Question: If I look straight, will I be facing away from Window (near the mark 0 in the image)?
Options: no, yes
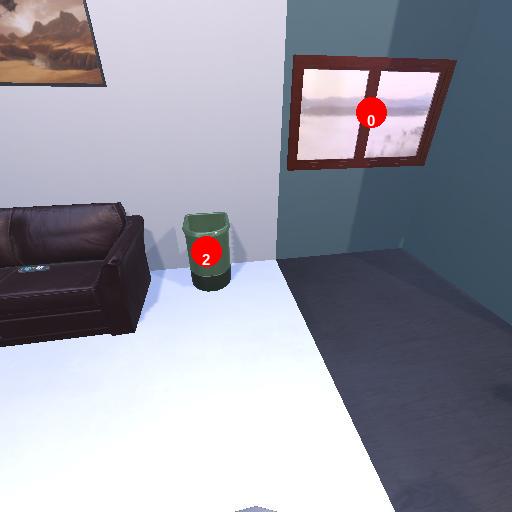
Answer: no